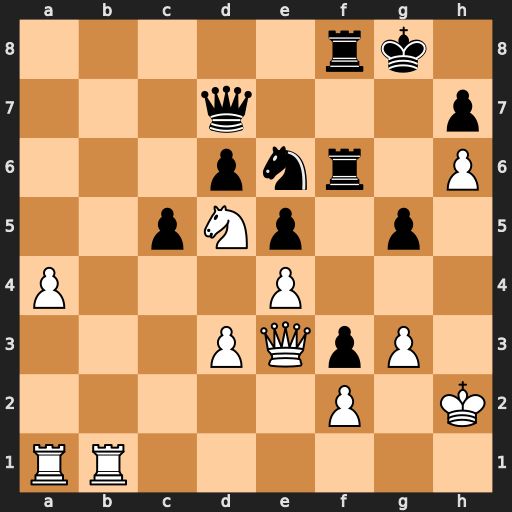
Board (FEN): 5rk1/3q3p/3pnr1P/2pNp1p1/P3P3/3PQpP1/5P1K/RR6
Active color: w
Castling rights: -
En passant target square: -
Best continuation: Nxf6+ Rxf6 Rb8+ Kf7 Rab1 Rxh6+ Kg1 Nd4 R8b7